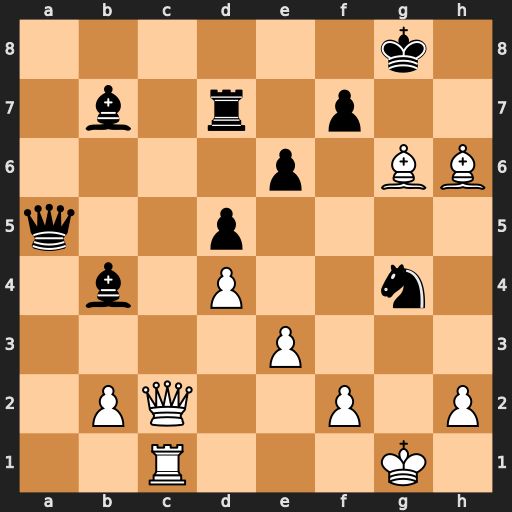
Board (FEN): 6k1/1b1r1p2/4p1BB/q2p4/1b1P2n1/4P3/1PQ2P1P/2R3K1
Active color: w
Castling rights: -
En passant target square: -
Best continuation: Bxf7+ Kxf7 Qh7+